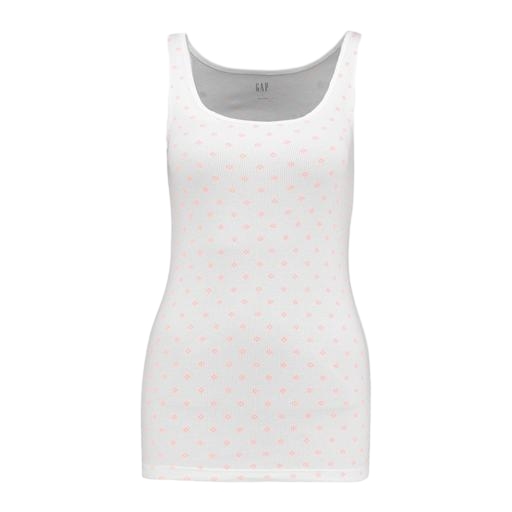
pink and white tank, white dotted tank, white printed tank top, white background